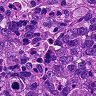
Metastatic tissue present: yes